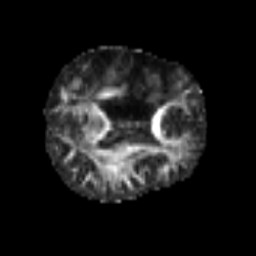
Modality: FA
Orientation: axial
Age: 68
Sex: male
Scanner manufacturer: siemens
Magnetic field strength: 3 T
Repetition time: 6.1 s
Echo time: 0.101 s